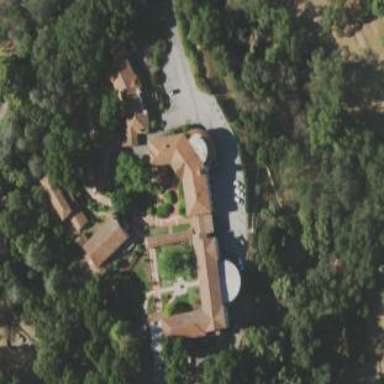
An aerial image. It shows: Event venue building.